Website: macys
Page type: account-dashboard
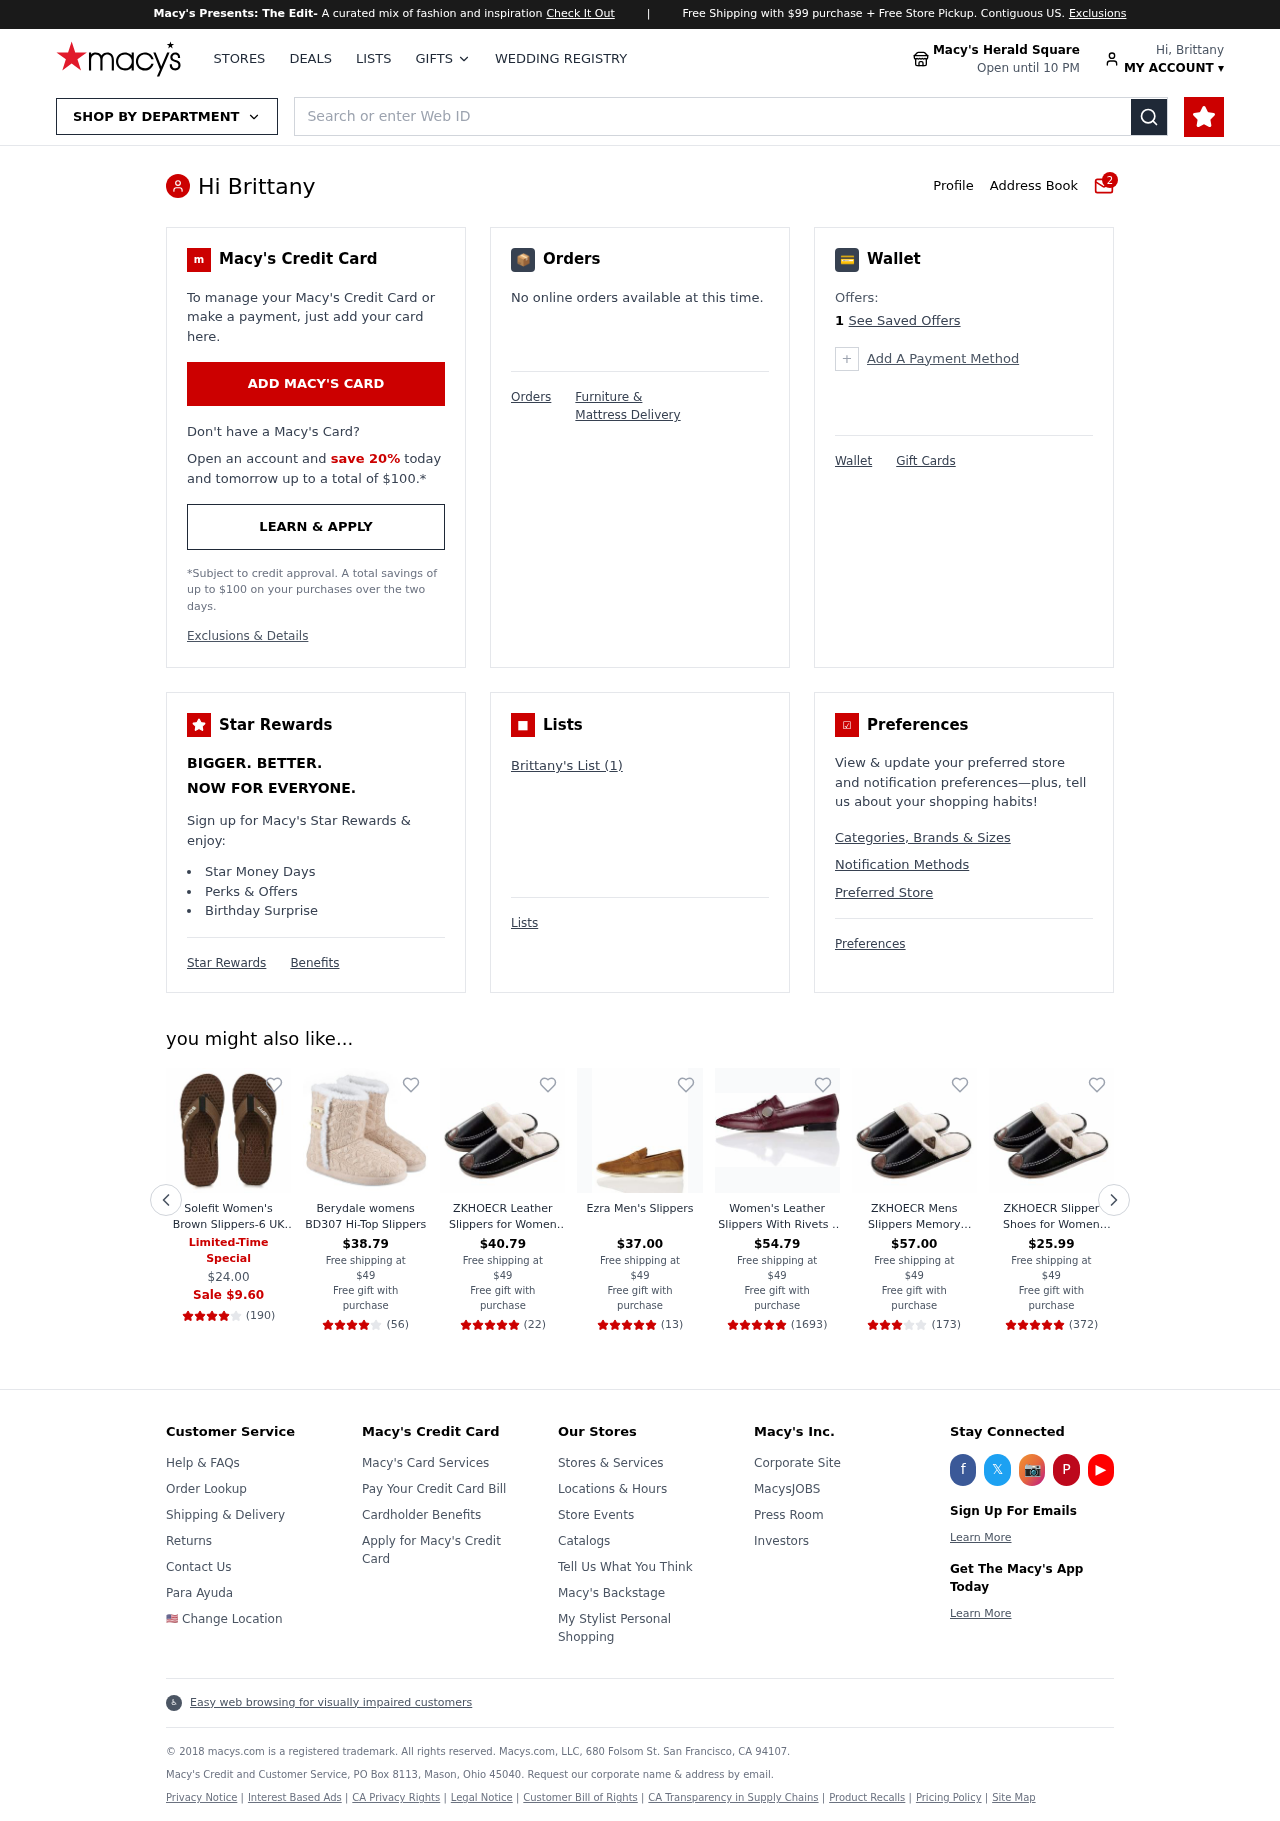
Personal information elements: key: PII_FIRSTNAME
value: Brittany
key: PII_LOCATION1_NAME
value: Macy's Herald Square
Product elements: key: PRODUCT1_NAME
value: Solefit Women's Brown Slippers-6 UK (40 EU) (SLFT-0075)
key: PRODUCT1_NUM_RATINGS
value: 190
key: PRODUCT1_PRICE
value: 24
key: PRODUCT1_RATING
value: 4.4
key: PRODUCT2_NAME
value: Berydale womens BD307 Hi-Top Slippers
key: PRODUCT2_NUM_RATINGS
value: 56
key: PRODUCT2_PRICE
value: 38.79
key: PRODUCT2_RATING
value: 3.5
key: PRODUCT3_NAME
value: ZKHOECR Leather Slippers for Women Indoor Outdoor,Femal Cozy Cotton Lightweight Warm Shoes Winter An
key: PRODUCT3_NUM_RATINGS
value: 22
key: PRODUCT3_PRICE
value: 40.79
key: PRODUCT3_RATING
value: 4.8
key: PRODUCT4_NAME
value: Ezra Men's Slippers
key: PRODUCT4_NUM_RATINGS
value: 13
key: PRODUCT4_PRICE
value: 37
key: PRODUCT4_RATING
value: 4.7
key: PRODUCT5_NAME
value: Women's Leather Slippers With Rivets -  red -  39 eu
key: PRODUCT5_NUM_RATINGS
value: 1693
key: PRODUCT5_PRICE
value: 54.79
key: PRODUCT5_RATING
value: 4.5
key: PRODUCT6_NAME
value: ZKHOECR Mens Slippers Memory Foam Indoor Leather Wide Soft Cozy Cotton Closed Toe Non-Slip Shoes Clo
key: PRODUCT6_NUM_RATINGS
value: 173
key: PRODUCT6_PRICE
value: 57
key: PRODUCT6_RATING
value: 3.3
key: PRODUCT7_NAME
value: ZKHOECR Slipper Shoes for Women Cotton Ladies Cute Bedroom Indoor Winter Soft Comfy Fluffy Fur Lined
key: PRODUCT7_NUM_RATINGS
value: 372
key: PRODUCT7_PRICE
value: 25.99
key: PRODUCT7_RATING
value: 4.7
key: PRODUCT1_SALE_PRICE
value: Sale $9.60
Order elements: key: ORDER_FREE_SHIPPING_MIN
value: $99
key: ORDER_STORE_HOURS
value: Open until 10 PM
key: ORDER_NUM_MESSAGES
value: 2
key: ORDER_DISCOUNT_PERCENT
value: save 20%
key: ORDER_MAX_SAVINGS
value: $100
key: ORDER_MAX_SAVINGS2
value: $100
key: ORDER_NUM_OFFERS
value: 1
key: ORDER_NUM_LIST_ITEMS
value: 1
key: ORDER_FREE_SHIPPING_THRESHOLD
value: $49
Search elements: key: HEADER_SEARCH
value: Search or enter Web ID